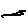
Label: line